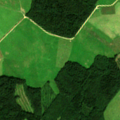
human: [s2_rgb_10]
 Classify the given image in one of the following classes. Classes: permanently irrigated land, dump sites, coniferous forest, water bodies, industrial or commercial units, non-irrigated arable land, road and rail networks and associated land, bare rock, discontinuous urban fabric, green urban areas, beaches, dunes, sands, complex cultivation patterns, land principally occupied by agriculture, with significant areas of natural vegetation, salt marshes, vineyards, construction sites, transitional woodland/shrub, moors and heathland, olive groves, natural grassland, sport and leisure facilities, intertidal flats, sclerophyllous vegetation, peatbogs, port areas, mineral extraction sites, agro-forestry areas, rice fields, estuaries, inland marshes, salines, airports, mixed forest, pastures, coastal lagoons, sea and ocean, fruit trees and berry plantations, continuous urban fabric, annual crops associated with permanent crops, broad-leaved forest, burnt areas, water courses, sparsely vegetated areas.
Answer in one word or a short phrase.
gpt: non-irrigated arable land, pastures, broad-leaved forest, mixed forest